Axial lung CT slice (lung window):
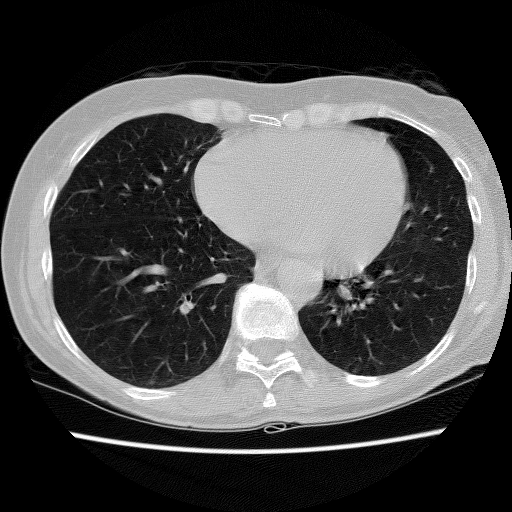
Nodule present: no